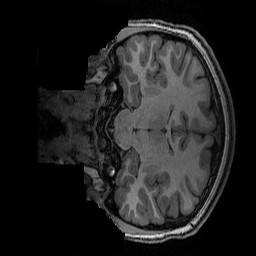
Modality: T1w
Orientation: coronal
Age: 12
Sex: female
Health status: ill
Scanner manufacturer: ge
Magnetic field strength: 3 T
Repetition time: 0.007664 s
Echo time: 0.00342 s